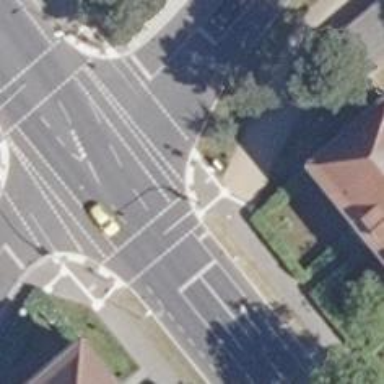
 featuring cycle lane marked as advisory. Both sides of the road have sidewalks."